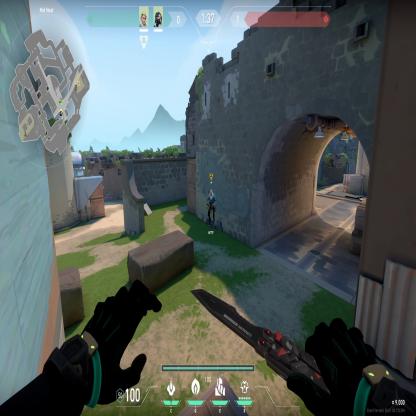
Label: teammate